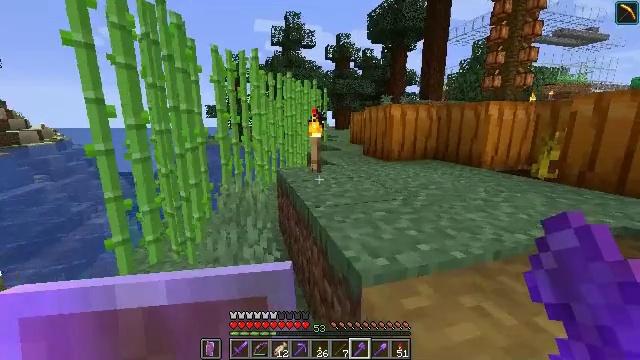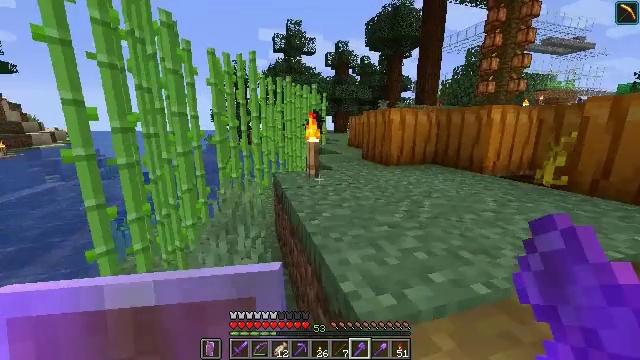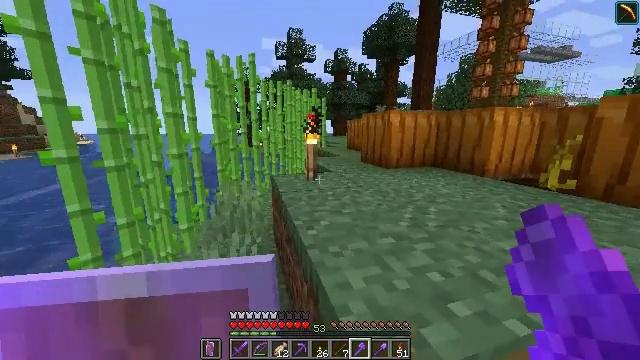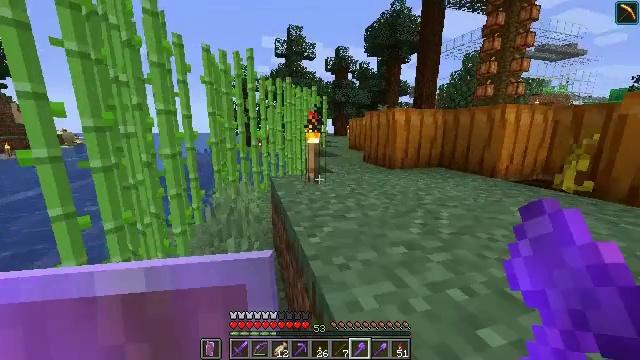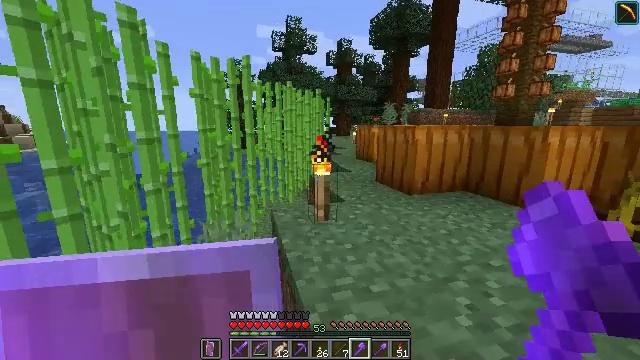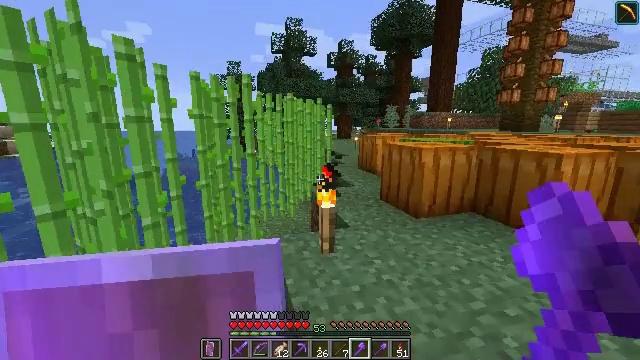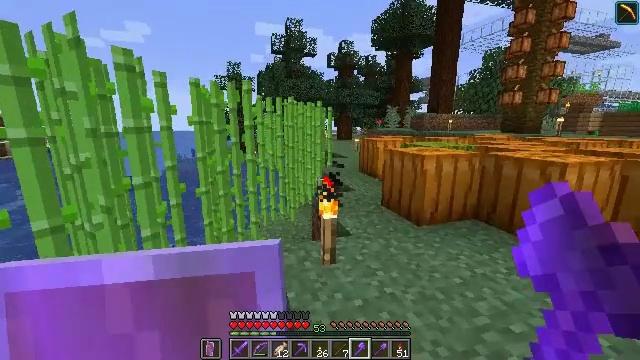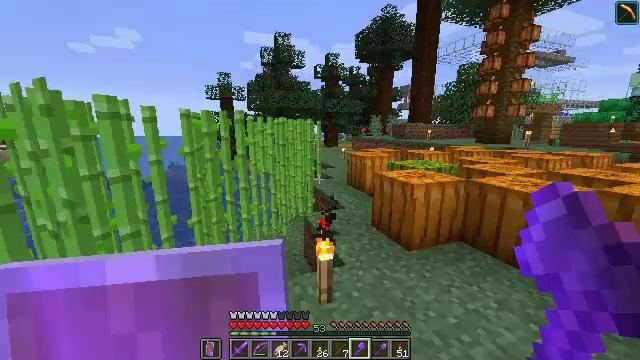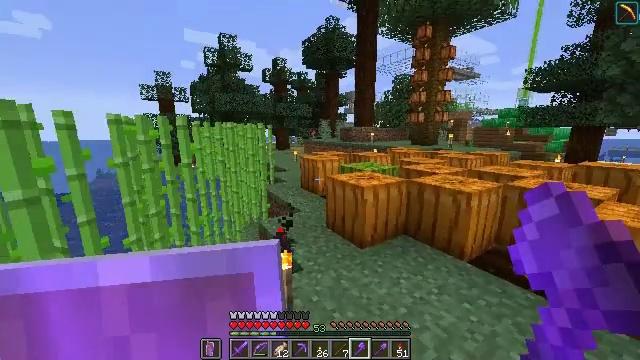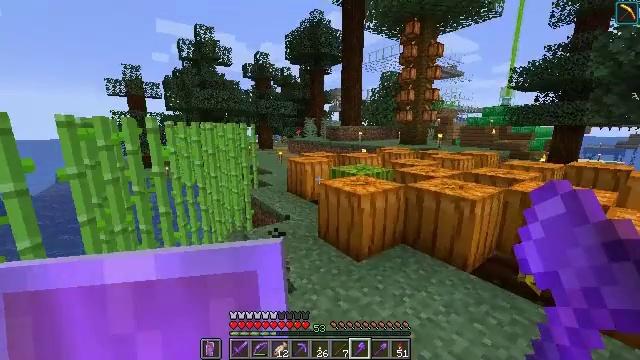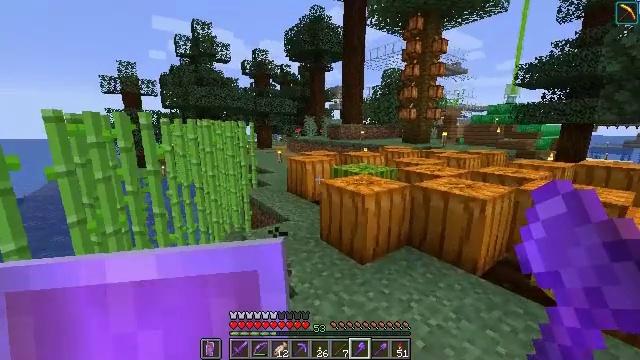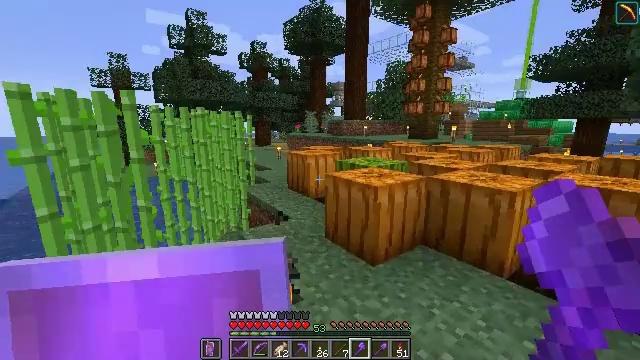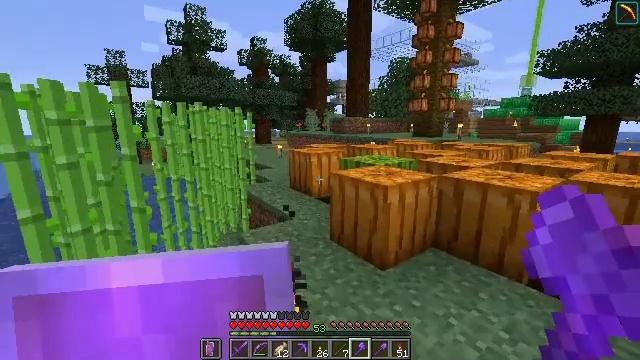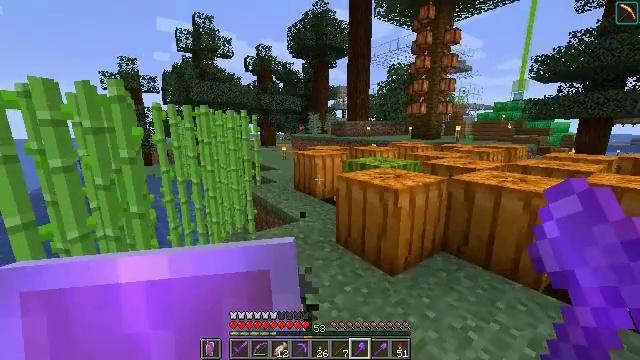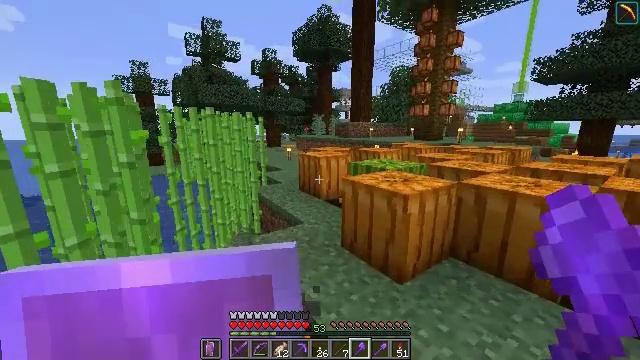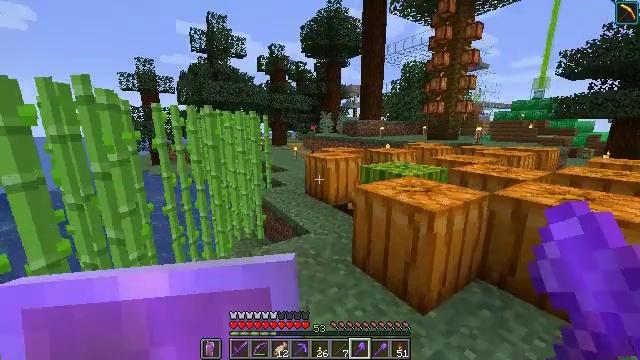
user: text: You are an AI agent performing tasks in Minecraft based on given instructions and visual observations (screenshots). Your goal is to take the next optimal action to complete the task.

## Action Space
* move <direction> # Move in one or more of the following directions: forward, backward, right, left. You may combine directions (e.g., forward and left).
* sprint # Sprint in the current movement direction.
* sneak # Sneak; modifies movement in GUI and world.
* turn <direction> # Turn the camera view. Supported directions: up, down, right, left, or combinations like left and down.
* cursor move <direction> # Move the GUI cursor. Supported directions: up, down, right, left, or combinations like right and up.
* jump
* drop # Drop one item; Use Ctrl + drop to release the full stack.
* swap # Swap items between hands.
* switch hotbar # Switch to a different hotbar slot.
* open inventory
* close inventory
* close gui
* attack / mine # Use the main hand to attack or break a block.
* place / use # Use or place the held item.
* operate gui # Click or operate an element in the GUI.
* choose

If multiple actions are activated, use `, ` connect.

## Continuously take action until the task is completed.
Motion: motion action
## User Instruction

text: Gather vines from trees or structures.
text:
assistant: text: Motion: move forward
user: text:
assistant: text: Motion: move forward
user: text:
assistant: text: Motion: move forward
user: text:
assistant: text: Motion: move forward, jump
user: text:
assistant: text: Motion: move forward, jump
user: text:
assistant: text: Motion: move forward, jump
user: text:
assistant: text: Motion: move forward, turn right, jump
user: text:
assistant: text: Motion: move forward, turn right
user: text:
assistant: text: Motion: move forward, turn right
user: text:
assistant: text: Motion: move forward
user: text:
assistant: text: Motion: move forward
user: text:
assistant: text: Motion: move forward
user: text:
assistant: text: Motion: move forward
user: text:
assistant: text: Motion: move forward
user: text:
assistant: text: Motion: move forward, turn left
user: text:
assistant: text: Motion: move forward, turn left
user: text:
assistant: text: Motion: move forward, turn left
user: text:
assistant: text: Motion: move forward, turn left
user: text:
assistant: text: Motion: move forward
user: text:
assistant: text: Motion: move forward
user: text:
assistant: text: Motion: move forward
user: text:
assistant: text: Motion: move forward
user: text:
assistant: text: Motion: move forward
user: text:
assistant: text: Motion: move forward
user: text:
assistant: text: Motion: move forward
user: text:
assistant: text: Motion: move forward
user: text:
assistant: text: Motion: move forward
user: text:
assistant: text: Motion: move forward
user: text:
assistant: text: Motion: move forward, turn right
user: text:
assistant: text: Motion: move forward, turn right